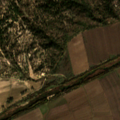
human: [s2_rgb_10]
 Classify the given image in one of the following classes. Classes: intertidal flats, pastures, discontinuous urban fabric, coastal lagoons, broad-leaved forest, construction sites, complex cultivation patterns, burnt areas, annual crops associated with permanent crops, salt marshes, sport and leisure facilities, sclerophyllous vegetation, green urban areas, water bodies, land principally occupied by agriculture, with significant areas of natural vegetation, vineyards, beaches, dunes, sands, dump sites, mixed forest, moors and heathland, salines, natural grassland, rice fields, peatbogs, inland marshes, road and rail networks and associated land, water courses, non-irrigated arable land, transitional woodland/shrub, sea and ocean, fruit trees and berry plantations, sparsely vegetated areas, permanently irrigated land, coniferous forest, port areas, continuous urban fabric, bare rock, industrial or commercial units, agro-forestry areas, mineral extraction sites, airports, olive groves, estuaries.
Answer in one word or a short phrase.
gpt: permanently irrigated land, rice fields, agro-forestry areas, broad-leaved forest